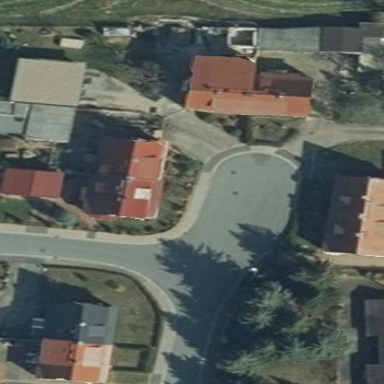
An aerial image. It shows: Residential area with roads.